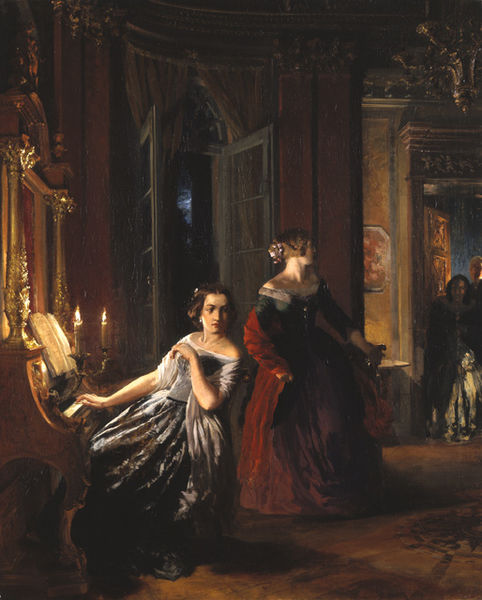
Titel: Die Störung
Künstler: Adolf Friedrich Erdmann Menzel
Standort: Karlsruhe
Institution: Staatliche Kunsthalle Karlsruhe
Schlagwörter: adler, blau, dunkel, flügel, gemälde, hand, himmel, mann, schatten, umhang, weiß, frauen, gelb, grün, menschen, mädchen, sitzen, abend, ausschnitt, braun, bunt, damen, elegant, fenster, frau, frisur, frisuren, grau, haar, hintergrund, holz, kleid, kleider, lampe, licht, männer, nacht, paris, raum, schmuck, schwarz, säulen, tisch, tür, zimmer, ölbild, blick, dame, hund, rot, schal, schleier, schloss, tuch, ball, gesellschaft, ornament, teppich, alt, feier, arm, arme, augen, barock, falten, gesicht, kleidung, mensch, rahmen, samt, stehen, bild, hände, instrument, möbel, spiegel, vorhang, öl, boden, dunkelheit, gewand, gold, haare, interieur, mantel, reich, stoff, adel, gewänder, innen, rokkoko, tochter, vater, konzert, musik, publikum, tanzen, dekollete, prinzessin, rokoko, schulter, schön, seide, adlig, balkon, relief, terrasse, sommer, schreibtisch, spieler, unterhaltung, zwei, noten, parkett, röcke, zuschauer, abends, farbe, lila, hof, türe, besucher, saal, französisch, romantik, ölgemälde, luft, gardinen, salon, vorhänge, spielen, zwei frauen, zopf, dekor, klavier, lesen, musikzimmer, musizieren, notenblatt, notenheft, ornamente, pianistin, piano, verzierung, kerze, robe, flügeltüre, kerzen, kronleuchter, leuchter, stuck, menzel, edel, warten, geheimnisvoll, mondlicht, tor, abendkleid, schwestern, wände, spiel, eingang, gang, mond, offen, buch, burg, palast, brennen, flammen, nachts, dynamik, räume, tasten, fräulein, pracht, pult, spielend, wappen, kerzenständer, besuch, kerzenlicht, kerzenschein, schein, kerzenhalter, kerzenleuchter, orgel, dunke, singen, mittelalter, offenes fenster, balkontür, ständer, lesepult, halbdunkel, ankunft, wien, golden, geöffnet, sekretär, teppisch, kitsch, prunk, drehung, kopfschmuck, zuhörer, zorn, ziege, unheimlich, verzierungen, krinoline, lied, ballkleid, pferdeschwanz, eintritt, roit, barok, barrock, aristokratie, nachricht, störung, prunkvoll, überrascht, umdrehen, wunder, tastatur, rotes kleid, geand, kommen, lauschen, zmmer, cembalo, rockoko, dam, überraschung, unhang, klavichord, raumflucht, instrumen, schla, spinett, stören, hinterhältig, speil, horchen, unerwartet, nachtstück, spinet, knotenfrisur, innenleben, feudal, bid, lesetisch, holzt, 19. jahrhundert, 2 frauen, roter schal, fensterflüfel, feset, renster, fensterfluegel, schwarzes fenster, nachszene, chamberlo, chamberlot, störend, tastenb, duinkelheit, bacok, romantizismus, tür im hintergrund, bodengang